Question: EDIT: Simplified question.
Why on earth, the file written is garbage (binary serilized data) instead of the payload that was set in the Groovy component? This only happens if there is an "All" Flow component.
Flow:

XML:
'''
<file:connector name="OutputFile" autoDelete="true" streaming="true" validateConnections="true" doc:name="File" writeToDirectory="#{systemProperties['user.home']}"/>
<flow name="AllProblemFlow1" doc:name="AllProblemFlow1">
<vm:inbound-endpoint exchange-pattern="one-way" path="in" doc:name="VM"/>
<all doc:name="All">
<processor-chain>
<scripting:component doc:name="Groovy">
<scripting:script engine="Groovy">
<scripting:text><![CDATA[return payload + 1]]></scripting:text>
</scripting:script>
</scripting:component>
</processor-chain>
<processor-chain>
<scripting:component doc:name="Groovy">
<scripting:script engine="Groovy">
<scripting:text><![CDATA[return payload + 2]]></scripting:text>
</scripting:script>
</scripting:component>
</processor-chain>
</all>
<logger message="All payload: #[payload]" level="INFO" doc:name="Logger"/>
<scripting:component doc:name="Groovy">
<scripting:script engine="Groovy">
<scripting:text><![CDATA[return "new payload"]]></scripting:text>
</scripting:script>
</scripting:component>
<file:outbound-endpoint responseTimeout="10000" connector-ref="OutputFile" doc:name="File" outputPattern="output.txt" path="#{systemProperties['user.home']}"/>
</flow>
'''
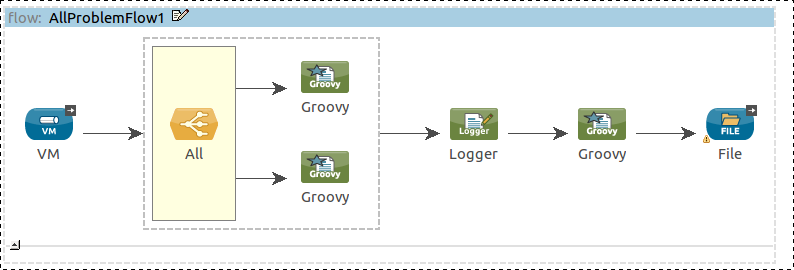
Answer: This is very tricky: the 'all' message processor changes the very nature of the in-flight Mule message from a 'MuleMessage' to a 'MuleMessageCollection'. Changing the payload on a 'MuleMessageCollection' is basically ineffective.
You need to forcefully replace the current 'MuleMessageCollection' with a brand new 'MuleMessage'. Use the following code for your last Groovy component:
'''
<scripting:text><![CDATA[
return new org.mule.DefaultMuleMessage("new payload", muleContext)
]]></scripting:text>
'''